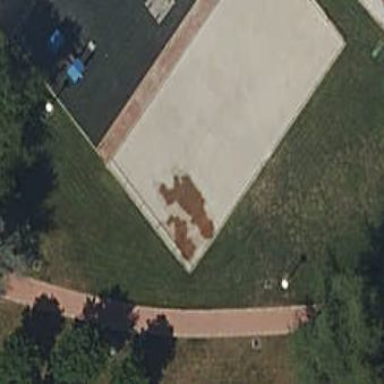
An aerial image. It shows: Skating pitch where people can enjoy skating.